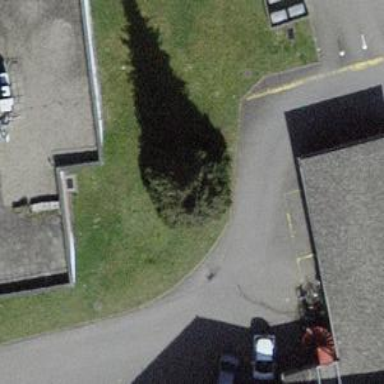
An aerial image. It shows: Alley classified as service road.